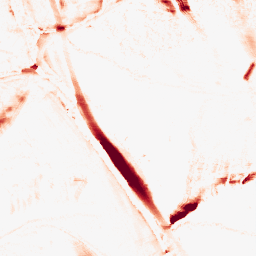
Category: morphological
Decomposition family: morphological_ellipse
Decomposition parameters: operation: opening
width: 10
height: 30
Upsampling method: regularized
Upsampling parameters: scale: 2
lambda_reg: 0.01
Upsampling scale: 2